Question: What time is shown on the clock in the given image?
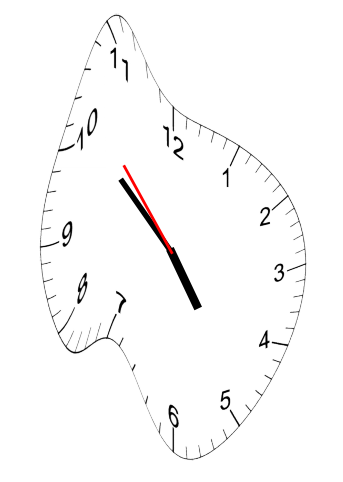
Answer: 04:51:53